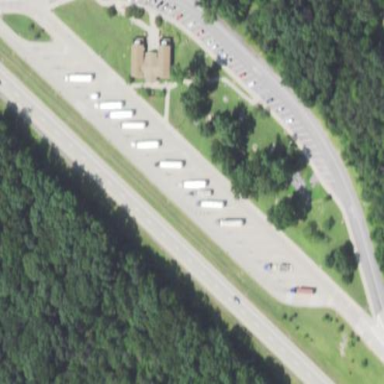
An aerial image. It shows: Rest area along the road.